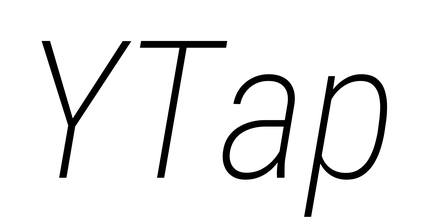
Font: Roboto-Italic_Condensed_ExtraLight_Italic